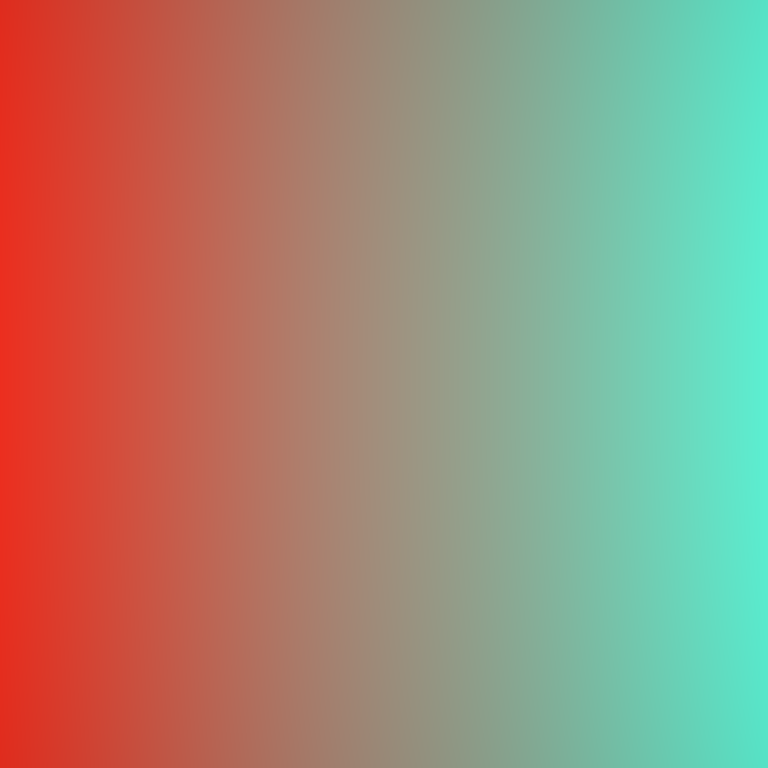
Abstract light effect, smooth gradient from deep red to soft teal, calm atmosphere, diffuse light, no room, no furniture, no objects.